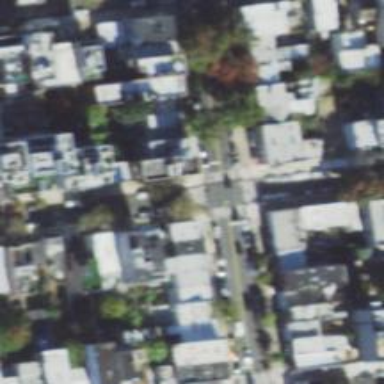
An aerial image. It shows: Residential road with separate sidewalk.